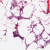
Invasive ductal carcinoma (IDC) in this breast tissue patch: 0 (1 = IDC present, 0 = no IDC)